Question: I am trying to use Dense_Rank in my SQL Query to rank rows with same data in some columns, and then increase it when changed data is found in next row. I was successful in doing so by this query:
'''
SELECT DENSE_RANK () OVER (ORDER BY ID, Date1) AS P_Key,
*
FROM dbo.tbl_Main T
ORDER BY S_ID, ID, Date1, Date2;
'''
But the Rank is not coming in the sequential order and is coming according to the order applied on main sql. The output of the script is:

As visible from the screenshot, it is giving the same rank(P_Key) to the rows which have same data in ID and Date1 columns, but is out of sequence everywhere due to main Order By. I want other rows to be appeared in the same sequence as applied by main "Order By" and the sequence of "P_Key" to be started from 1 and then increasing sequentially. How can I do so?
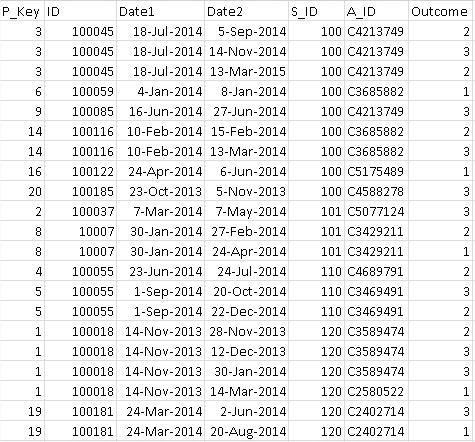
Answer: You cannot use ORDER BY for DENSE_RANK unless and otherwise you provide the columns to sort inside ORDER BY of DENSE_RANK. The other way that could be done is using a 'CTE' or 'Derived tables'. It can be done by following
'''
;WITH CTE AS
(
SELECT DENSE_RANK () OVER (ORDER BY ID, Date1) AS P_Key,*
FROM MyTable T
)
SELECT * FROM CTE
ORDER BY P_Key,S_ID, ID, Date1, Date2
'''
- <URL>